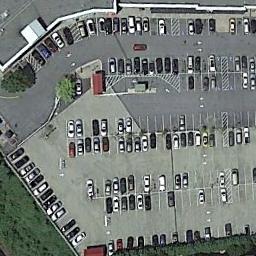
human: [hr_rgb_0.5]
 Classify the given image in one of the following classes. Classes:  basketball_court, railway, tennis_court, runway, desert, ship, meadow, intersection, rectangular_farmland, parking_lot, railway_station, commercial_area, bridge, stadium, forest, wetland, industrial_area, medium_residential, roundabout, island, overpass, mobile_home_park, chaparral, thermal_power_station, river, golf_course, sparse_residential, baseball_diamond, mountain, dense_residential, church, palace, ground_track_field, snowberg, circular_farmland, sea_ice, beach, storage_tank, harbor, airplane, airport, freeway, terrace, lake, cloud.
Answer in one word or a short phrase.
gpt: parking_lot